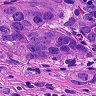
Metastatic tissue present: yes